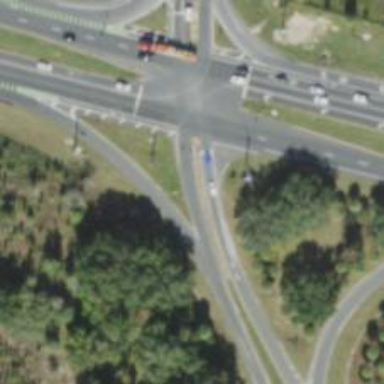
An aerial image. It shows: Trunk link highway.